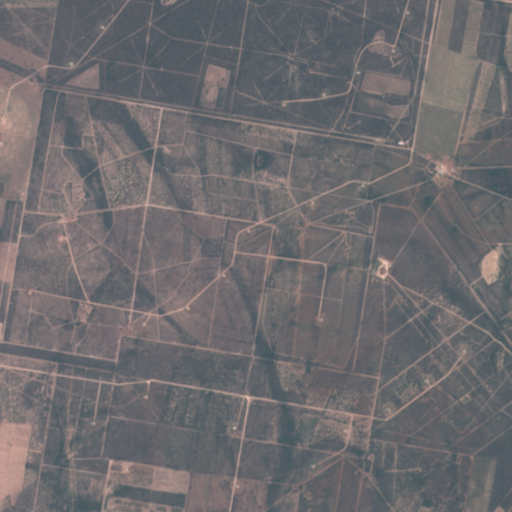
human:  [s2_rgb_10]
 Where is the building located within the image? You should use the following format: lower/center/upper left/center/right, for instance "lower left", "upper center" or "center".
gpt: There is no building in the image.